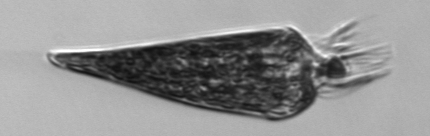
Label: Strombidium_tintinnodes